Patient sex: F
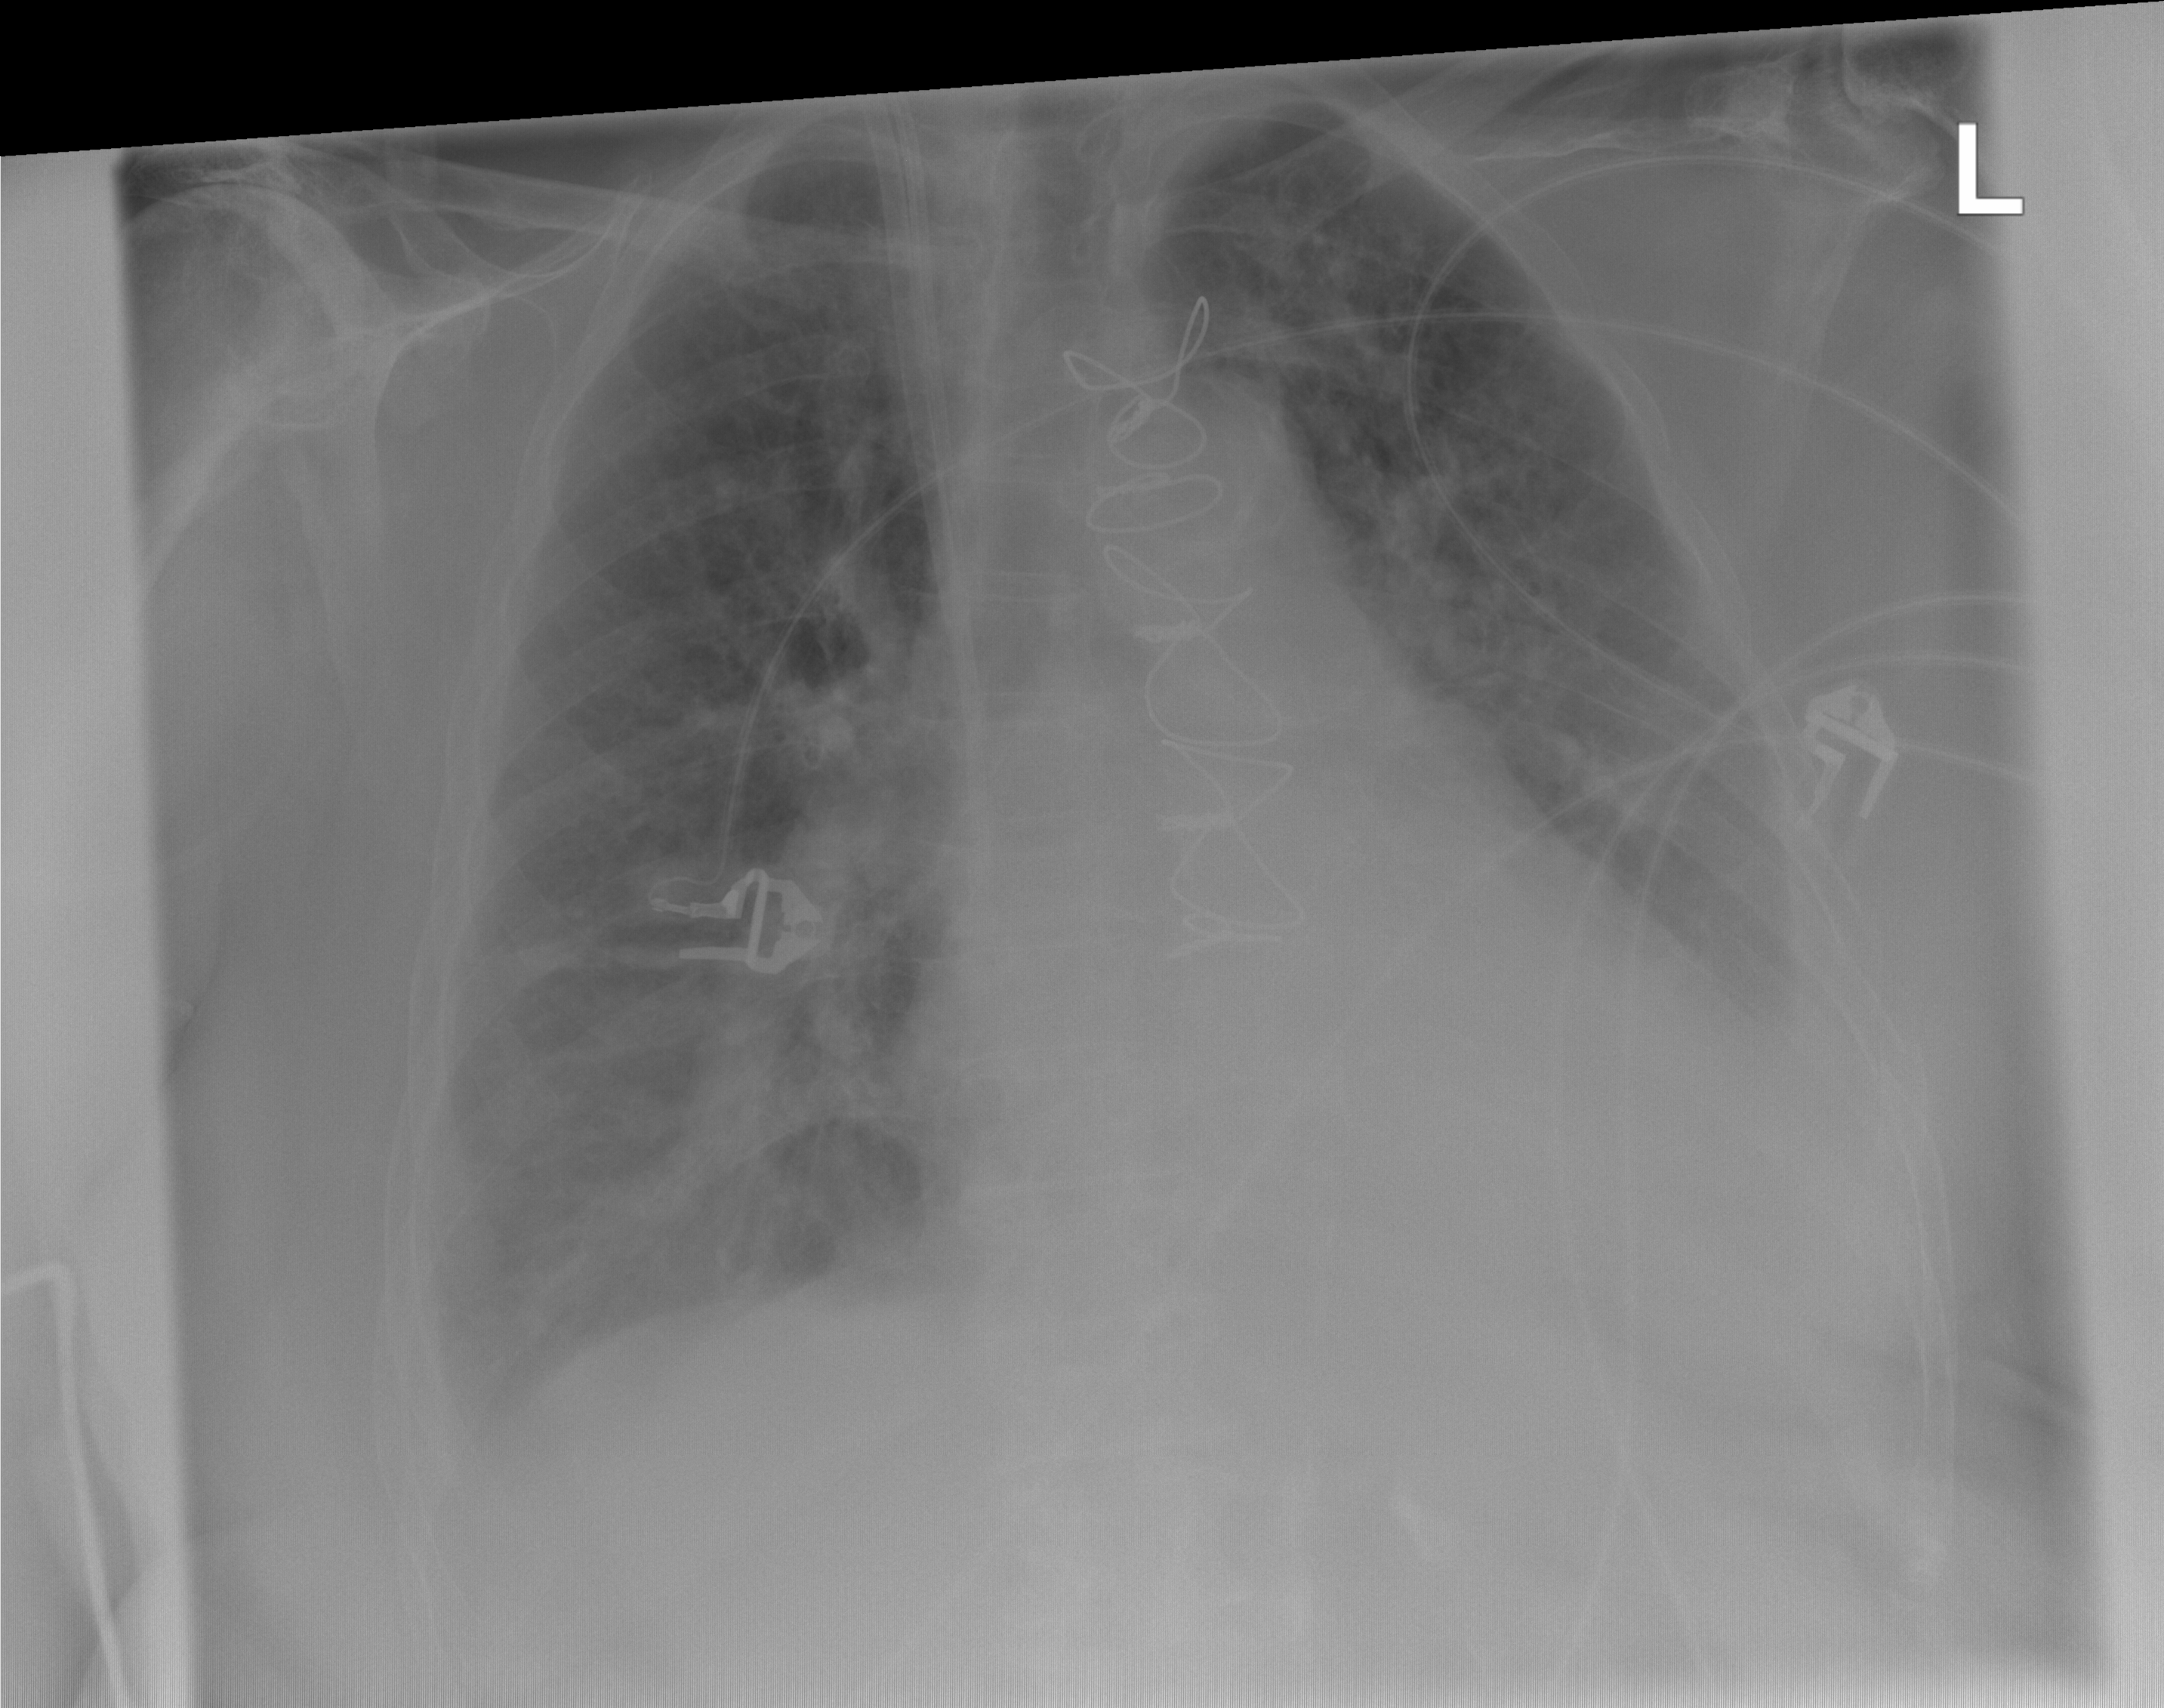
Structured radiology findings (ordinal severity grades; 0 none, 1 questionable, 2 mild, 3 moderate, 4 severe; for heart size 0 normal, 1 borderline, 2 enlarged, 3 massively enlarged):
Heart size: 2
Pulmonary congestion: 2
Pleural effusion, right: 1
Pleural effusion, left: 2
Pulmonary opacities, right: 2
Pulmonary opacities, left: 0
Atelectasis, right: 2
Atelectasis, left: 2